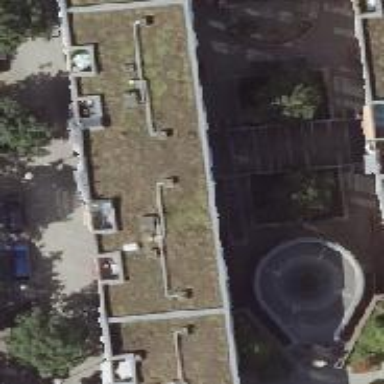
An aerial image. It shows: Footway tunnel passing through building.